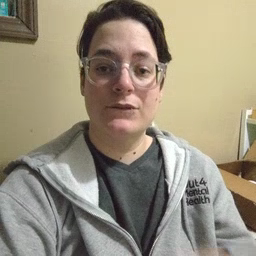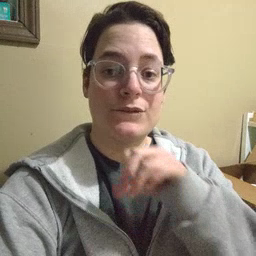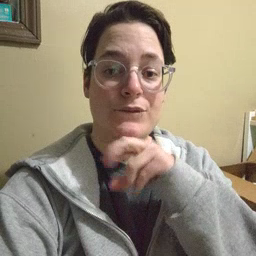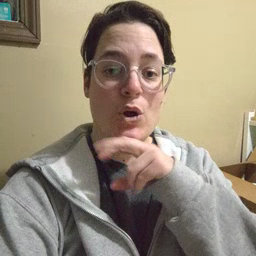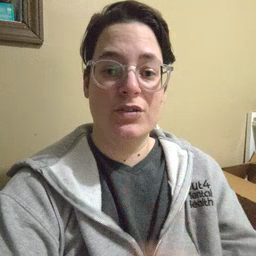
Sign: frog